Aerial crown-view tile of a tropical tree (Barro Colorado Island, Panama), acquired 20250512:
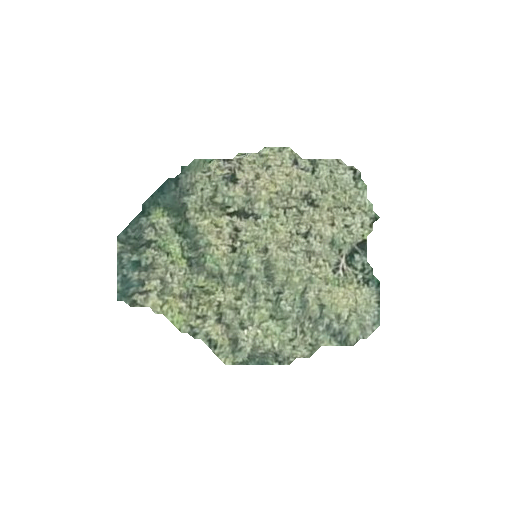
Species: Luehea seemannii
GBIF accepted scientific name: Luehea seemannii
Crown area: 63.835 m²